Question: I need to implement something exactly like this. Something with a static background, and multiple pages to swipe through. What classes do I need to look at? Thanks!

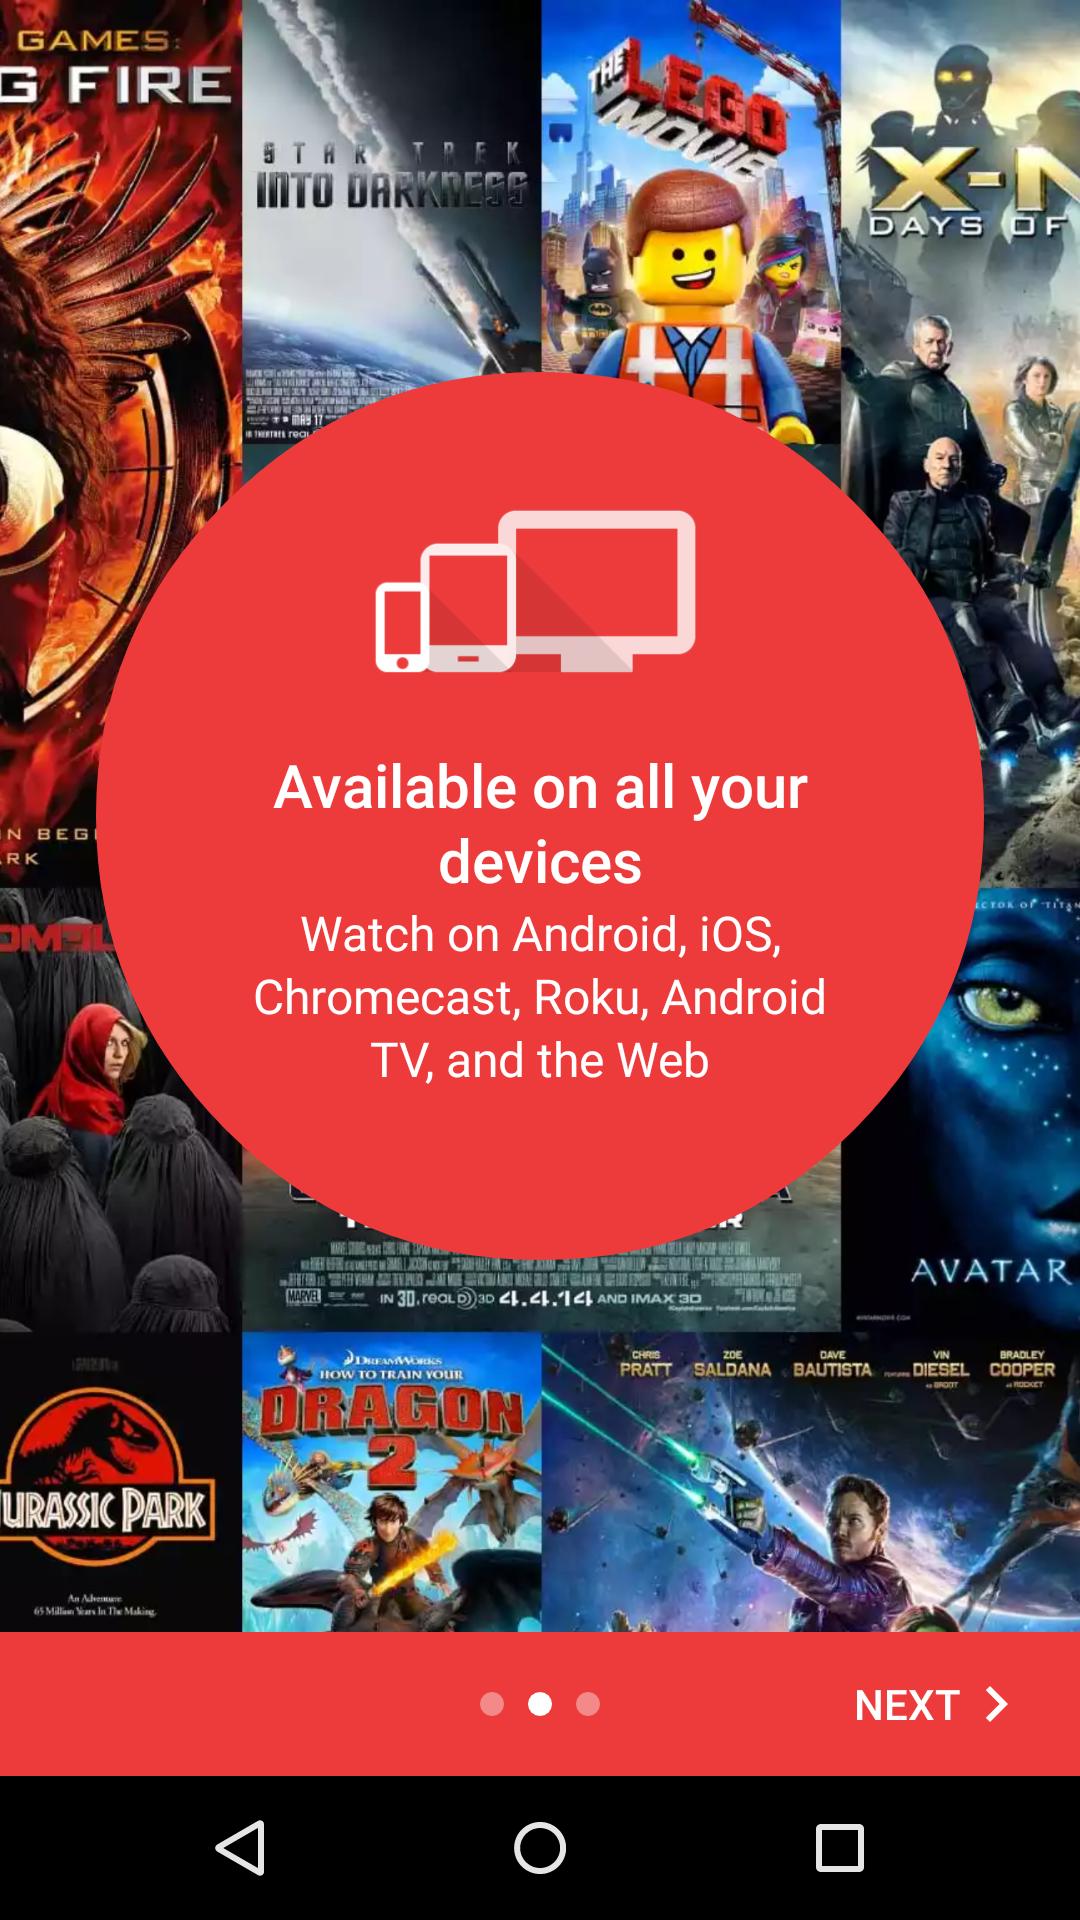
Answer: Some things I used to implement this:
- 'ViewPager'- 'LinearLayout''Space''RelativeLayout'- 'RelativeLayout''onMeasure()'- 'drawable''RelativeLayout'